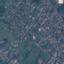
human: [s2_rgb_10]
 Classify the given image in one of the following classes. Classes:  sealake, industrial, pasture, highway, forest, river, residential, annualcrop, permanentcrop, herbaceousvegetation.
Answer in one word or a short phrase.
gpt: Residential